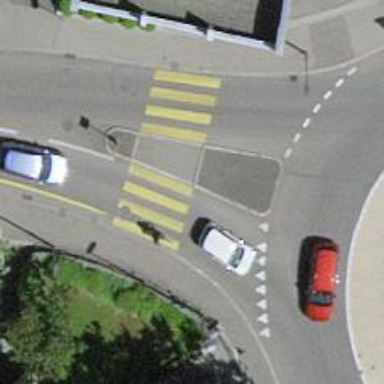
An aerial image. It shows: Uncontrolled zebra crossing on the road.